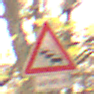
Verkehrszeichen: Stau
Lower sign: LaengeEinerStrecke5
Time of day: MorningAfternoon
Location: Outdoor (Nature)
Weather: Overcast
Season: Autumn
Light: Natural